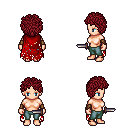
a pixel art fantasy rpg character, female body template, human, light skin, red tattered cape, teal pants, brunette curly afro hairstyle, cloth bracers, dagger, four views (front, back, left, right), 2x2 character sprite sheet, small pixel art, hard edges, no anti-aliasing